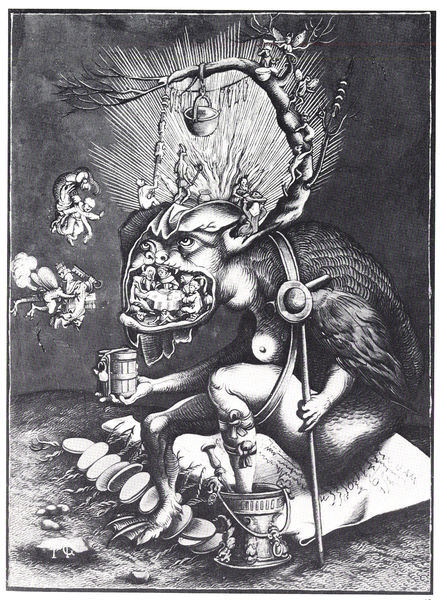
Titel: Satire auf die katholische Geistlichkeit
Künstler: Matthias Gerung
Institution: (Seriendruck)
Schlagwörter: baum, dunkel, feuer, flügel, fuß, hand, schatten, weiß, menschen, sitzen, brust, frau, grau, hell, licht, nase, schwarz, zeichnung, tier, hochformat, gefieder, geschichte, mensch, pelz, teller, hände, ast, auge, blatt, schuppen, stock, engel, beine, topf, bein, brüste, holzschnitt, japan, stab, mauer, grafik, figuren, kissen, weiblich, streifen, korb, surreal, surrealismus, leuchten, becher, strahlen, druck, radierung, stich, schwarzweiß, schwert, hässlich, krallen, schwimmhäute, dämon, heiligenschein, teufel, maul, fressen, mischwesen, kniend, fabelwesen, sonnenstrahlen, bizarr, symbolik, eimer, fantasie, ungeheuer, satan, drache, grotesk, kessel, klauen, monster, groteske, krüppel, büchse, bosch, lagerfeuer, absurd, hieronimus bosch, tupf, mitteltalter, dunkel schwarz, kesser